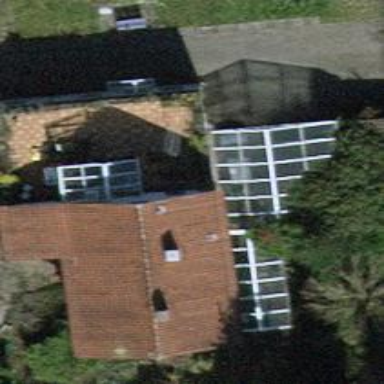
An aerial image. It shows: Building with tile roof.